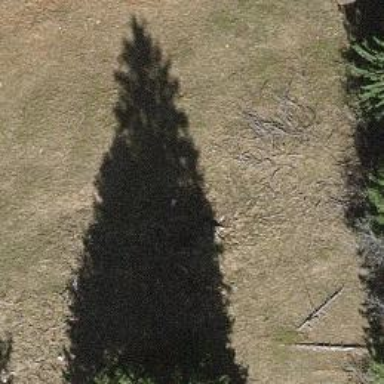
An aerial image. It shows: Single tag "natural: tree."